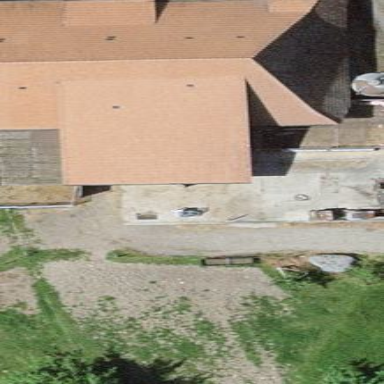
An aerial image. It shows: Rural barn.